Question: Since rake:stats provides a nice visual of current codebase is there anything equivalent in django which is as easy to use? I am looking for a visual display like rake does in a tabular form or really in any form which can be later parsed to a desired structure.

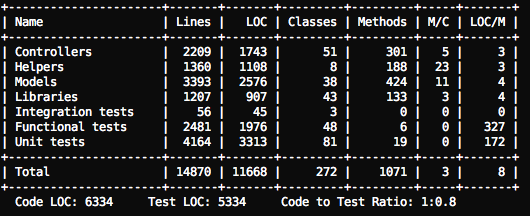
Answer: As mentioned by Pedro Romano,
a combination of pylint and coverage.py could achive this and I was able to use that to have report of something similar.